Question: I have a border around my toggle images and I can't figure out for the life of my why - this is with a custom options panel based on <URL>
See the attached image:
In my functions, how it is being created with markup
'''
<div class="rm_section">
<div class="rm_title">
<h3><img class="inactive" alt="">
<?php echo $value['name']; ?></h3><span class="submit"><input name="save<?php echo $i; ?>" type="submit" value="Save changes" />
</span><div class="clearfix"></div></div>
<div class="rm_options">
'''
MY CSS
'''
.rm_wrap{
width:740px;
}
.rm_section{
}
.rm_opts label{
font-size:12px;
font-weight:700;
width:200px;
display:block;
float:left;
color:#444
}
.rm_input {
padding:30px 15px;
border-bottom:1px solid #ddd;
border-top:1px solid #fff;
margin:8px 0 0;
background:#f9f9f9;
-webkit-box-shadow: inset 0px 0px 7px #DDD;
-moz-box-shadow: inset 0px 0px 7px #DDD;
box-shadow: inset 0px 0px 7px #DDD;
-webkit-border-radius: 7px;
-moz-border-radius: 7px;
border-radius: 7px
}
.rm_opts small{
display:block;
float:right;
width:200px;
color:#999
}
.rm_opts input[type="text"], .rm_opts select{
width:280px;
font-size:12px;
padding:4px;
color:#333;
line-height:1em;
background:#f3f3f3;
}
.rm_input input:focus, .rm_input textarea:focus{
background:#fff;
}
.rm_input textarea{
width:280px;
height:175px;
font-size:12px;
padding:4px;
color:#333;
line-height:1.5em;
background:#f3f3f3;
}
.rm_title h3 {
cursor:pointer;
font-size:1.2em;
margin:17px 0 0;
color:#333;
float:left;
width:80%;
font-weight:normal;
padding:0 4px;
}
.rm_title{
cursor:pointer;
border-bottom:1px solid #ddd;
background:#eee;
-webkit-box-shadow: inset 0px 0px 7px #DDD;
-moz-box-shadow: inset 0px 0px 7px #DDD;
box-shadow: inset 0px 0px 7px #DDD;
padding:0;
-webkit-border-radius: 7px;
-moz-border-radius: 7px;
border-radius: 7px
}
.rm_title h3 img.inactive{
margin:-7px 10px 0 5px;
width:32px;
height:32px;
background:url('images/pointer.png') no-repeat 0 0;
float:left;
border:none!important
}
.rm_title h3 img.active{
margin:-7px 10px 0 5px;
width:32px;
height:32px;
background:url('images/pointer.png') no-repeat 0 -32px;
float:left;
border:none!important
}
.rm_title h3:hover img{
border:none
}
.rm_title span.submit{
display:block;
float:right;
margin:0;
padding:0;
width:15%;
padding:14px 0;
}
.clearfix{
clear:both;
}
.rm_table th, .rm_table td{
border:1px solid #bbb;
padding:10px;
text-align:center;
}
.rm_table th, .rm_table td.feature{
border-color:#888;
}
'''
jQuery
'''
jQuery(document).ready(function(){
jQuery('.rm_options').slideUp();
jQuery('.rm_section h3').click(function(){
if(jQuery(this).parent().next('.rm_options').css('display')==='none')
{ jQuery(this).removeClass('inactive').addClass('active').children('img').removeClass('inactive').addClass('active');
}
else
{ jQuery(this).removeClass('active').addClass('inactive').children('img').removeClass('active').addClass('inactive');
}
jQuery(this).parent().next('.rm_options').slideToggle('slow');
});
});
'''
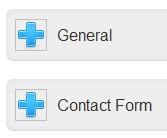
Answer: Typically, you won't want borders around your images, so try setting the border width for images explicitly like this:
'''
img { border:0px; }
'''
In cases where you do want a border around your images, just override the above.
I see that you have some classes for images specified already in your stylesheet. Instead of setting the border-style to 'none', try setting the border width to '0'. I would also add a space before using '!important'